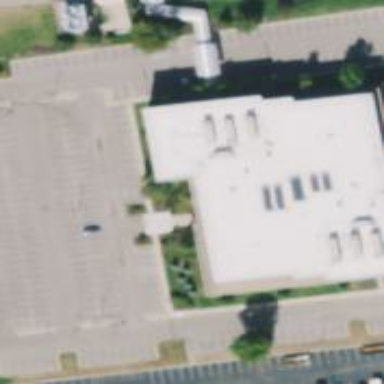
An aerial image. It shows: Office building.